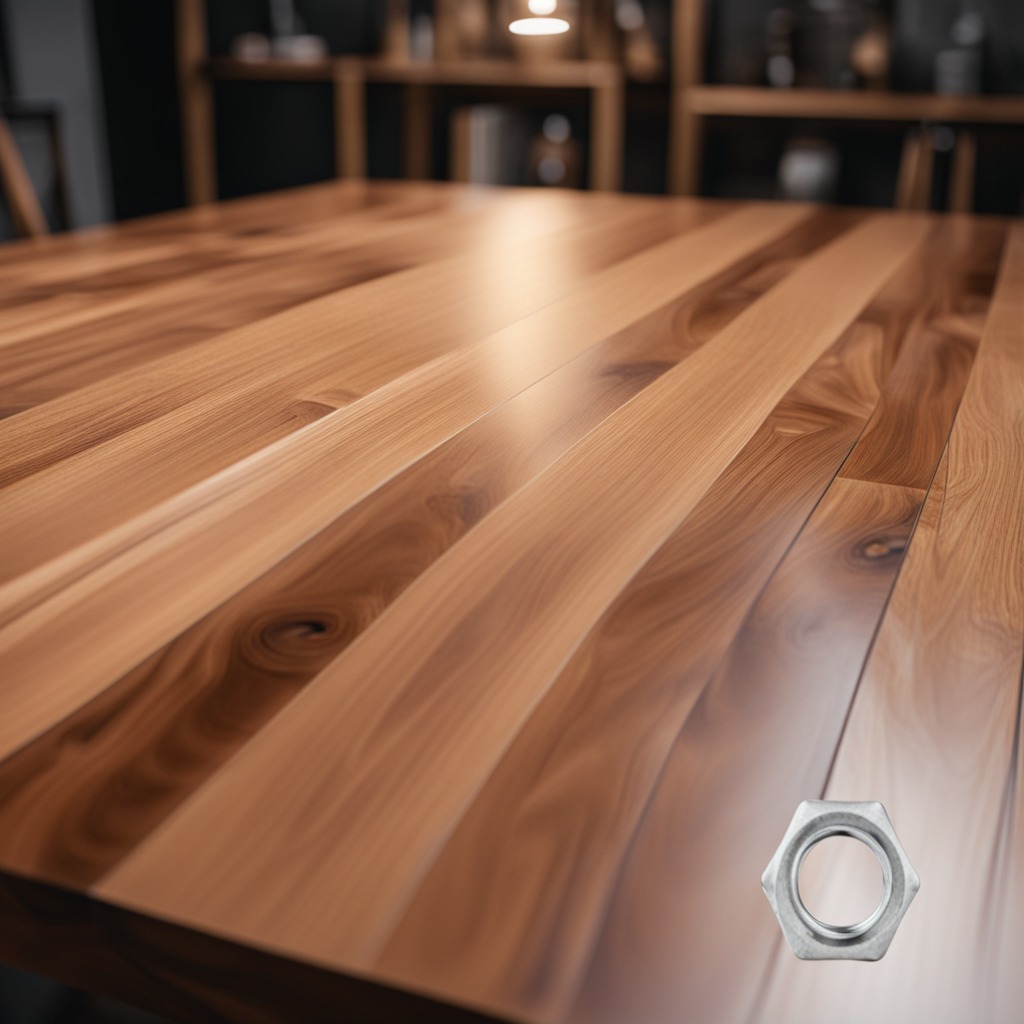
A metal nut is lying on a wooden table in a carpentry studio.